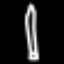
Label: pencil